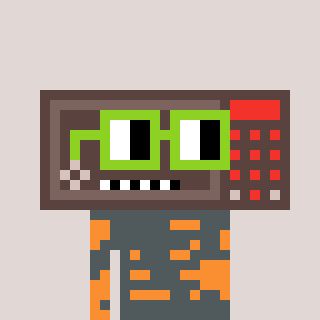
a pixel art character with square light green glasses, a wallsafe-shaped head and a orange-colored body on a warm background